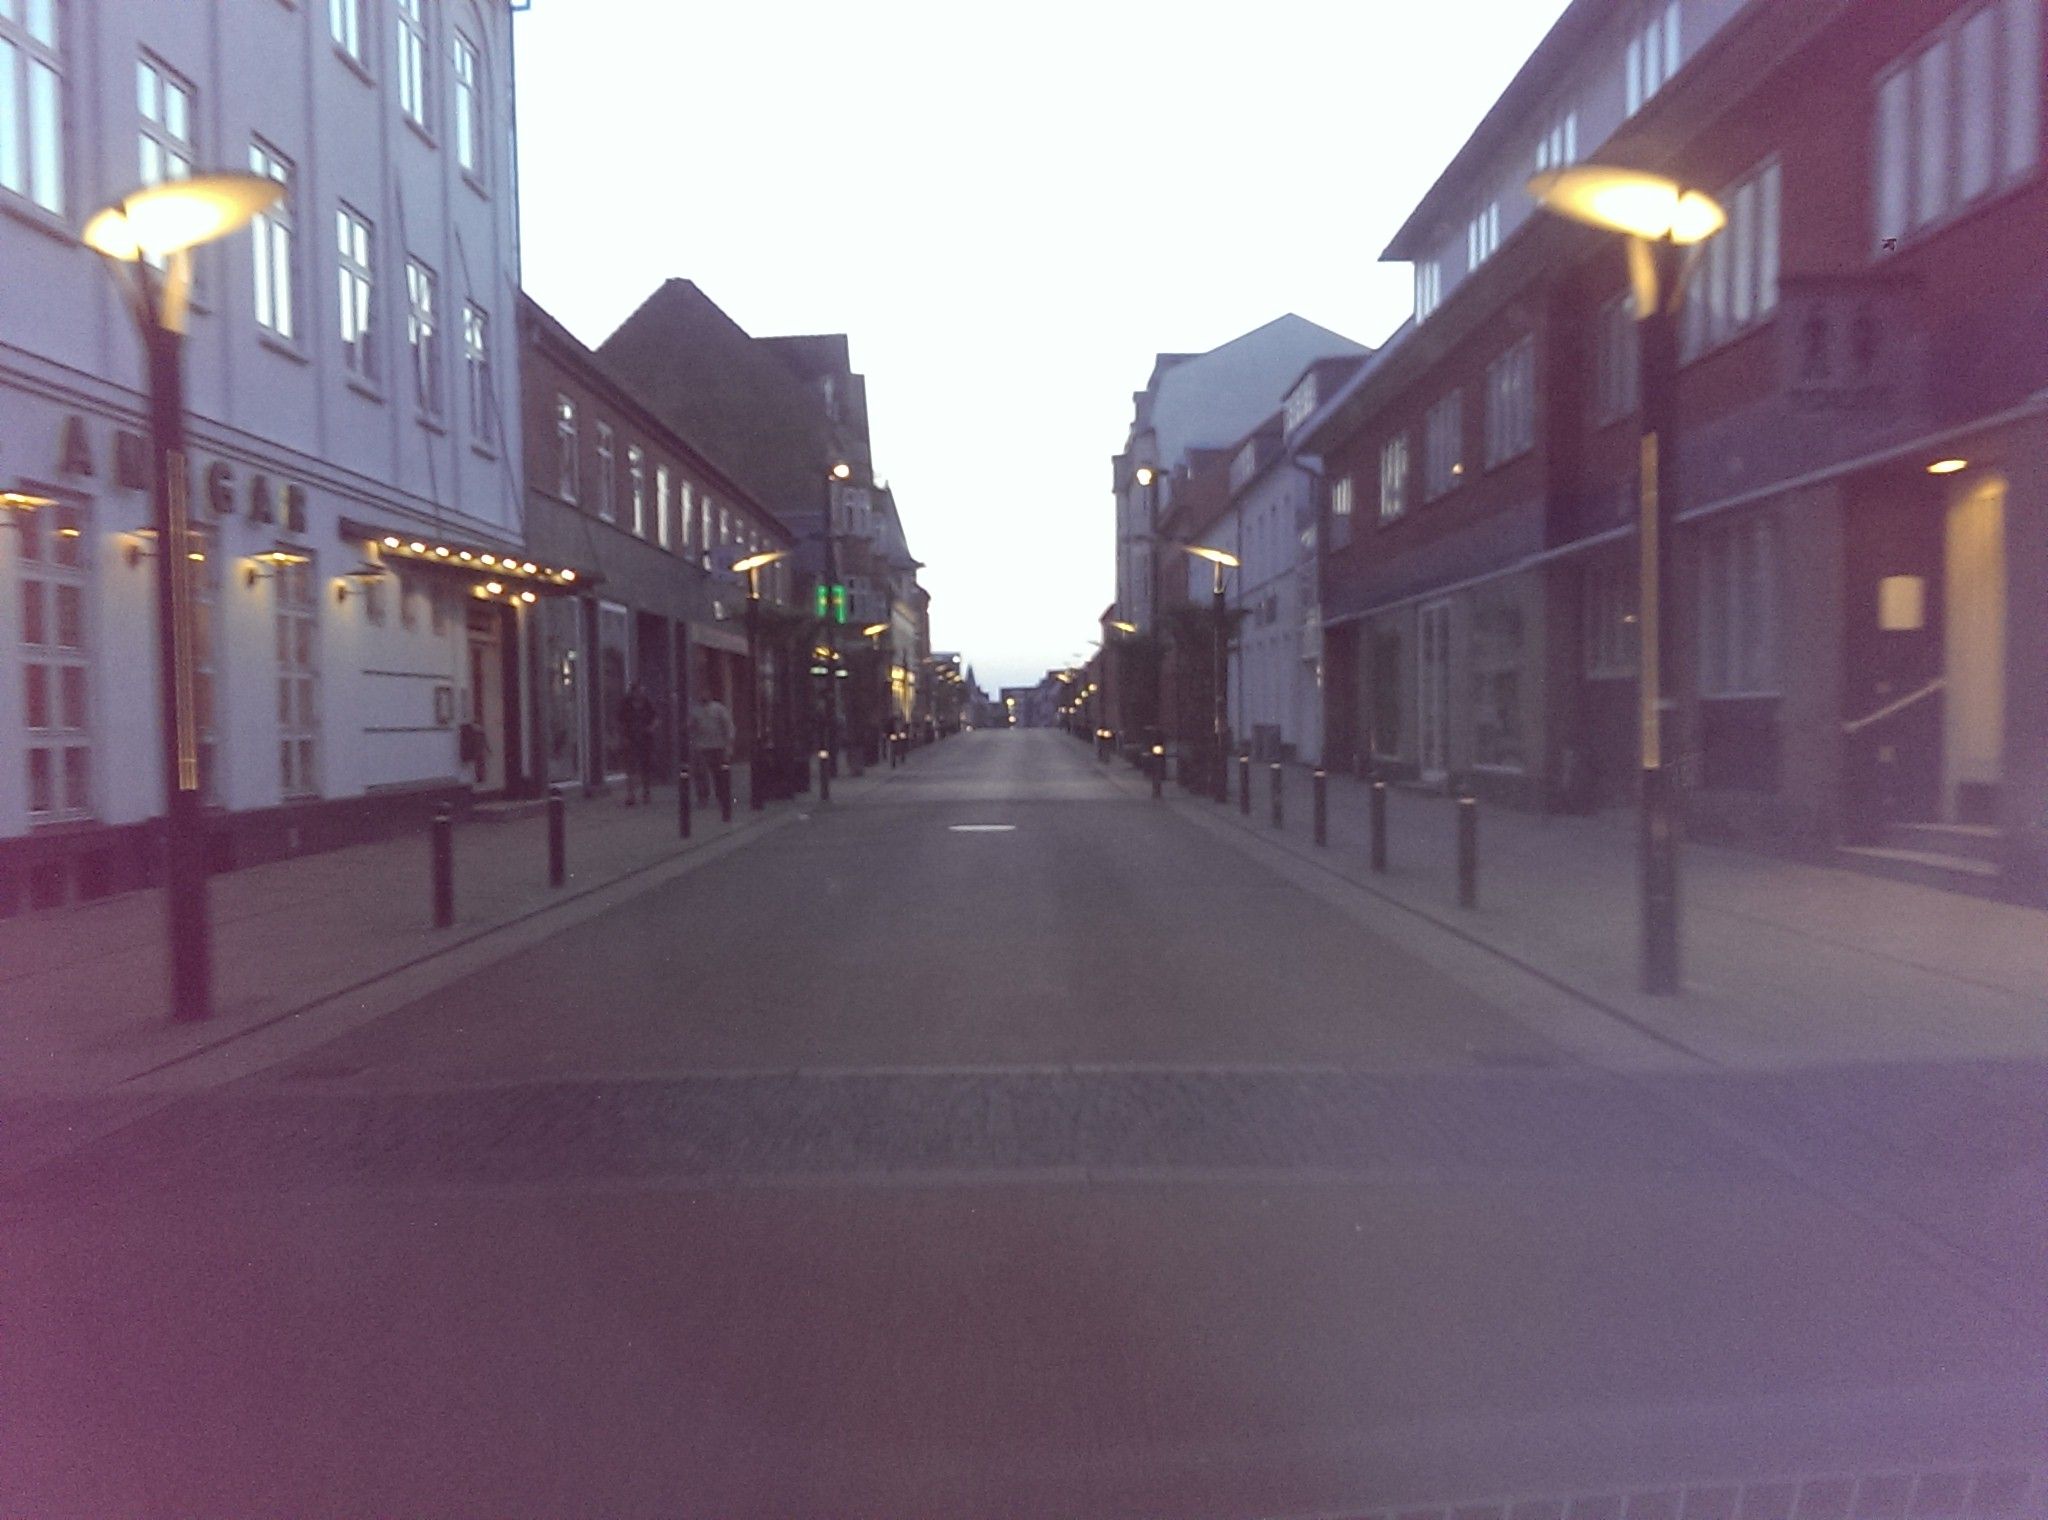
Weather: clear
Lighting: dusk/dawn
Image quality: good
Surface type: driving surface
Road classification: pedestrian, tertiary
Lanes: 2
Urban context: dense urban cluster
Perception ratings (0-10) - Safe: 4.41, Lively: 4.46, Beautiful: 8.77, Boring: 1.52, Depressing: 4.75, Wealthy: 8.53